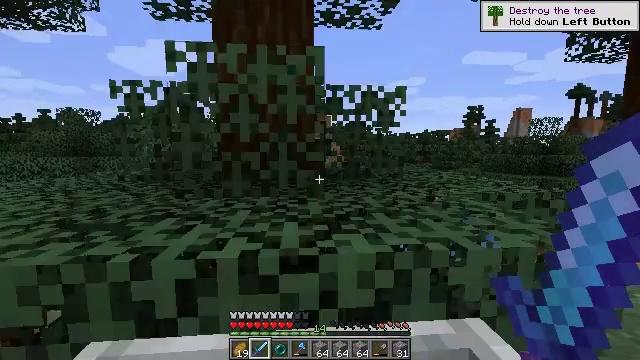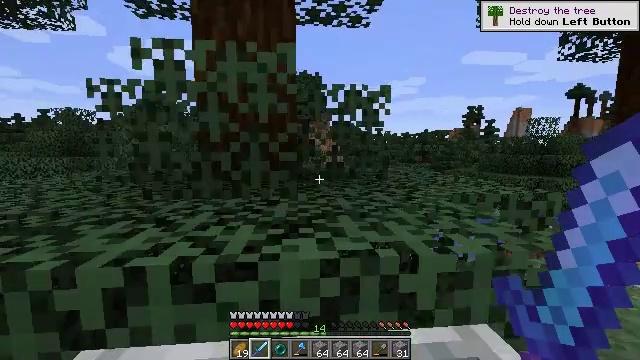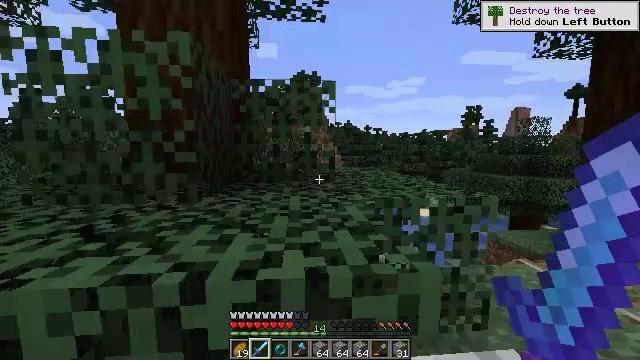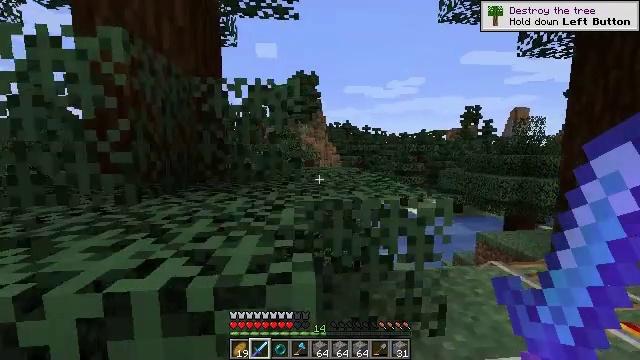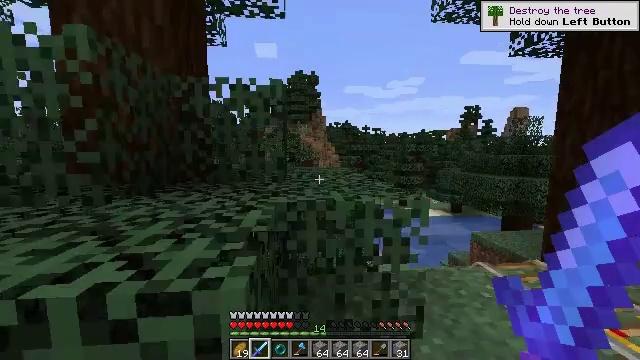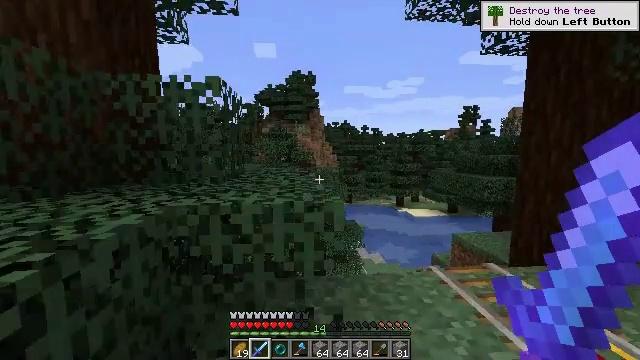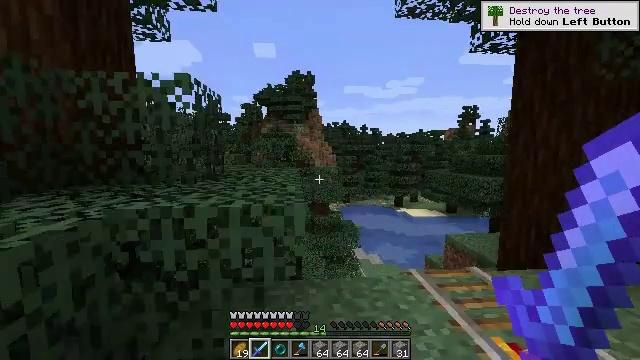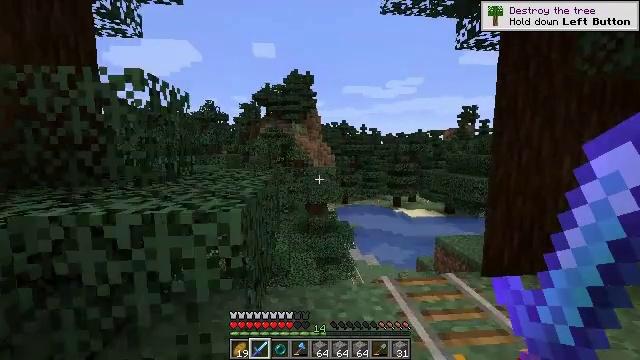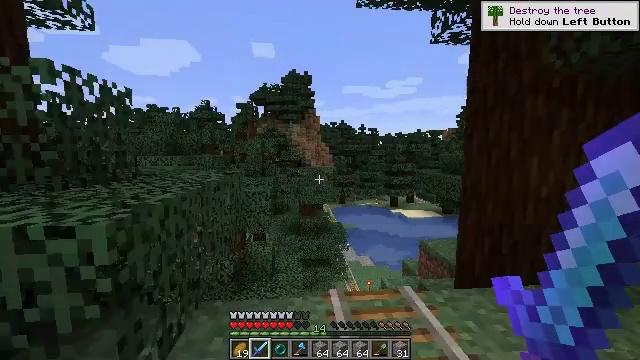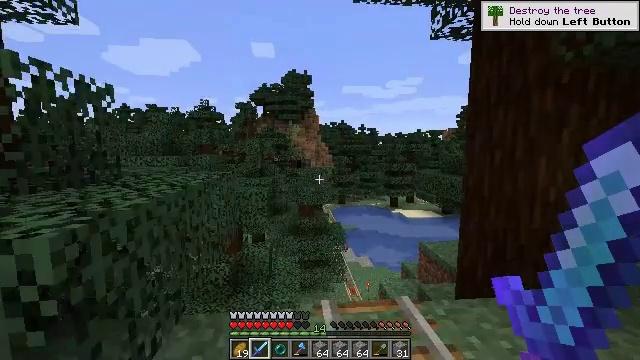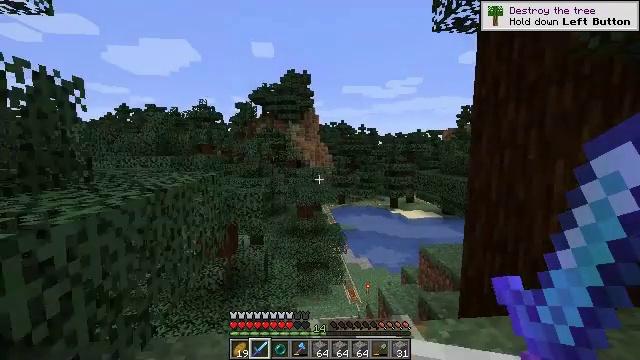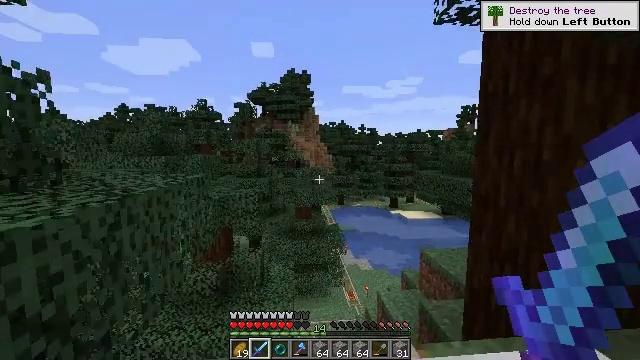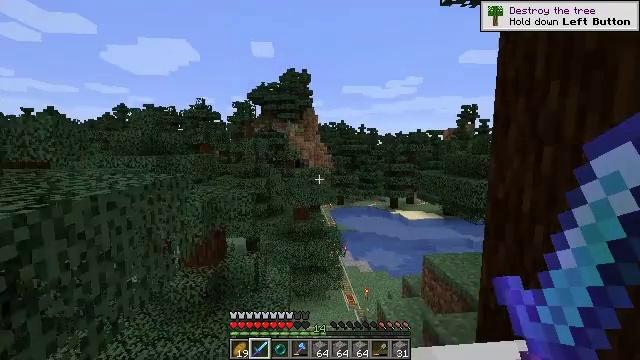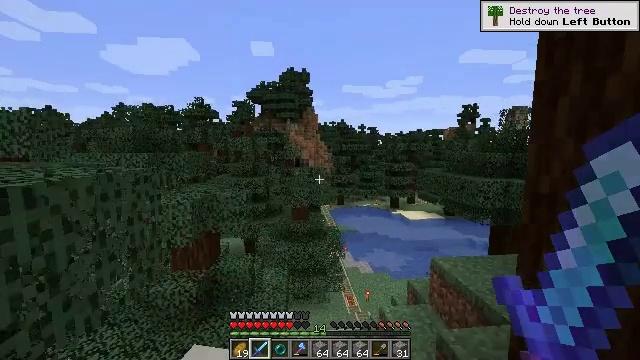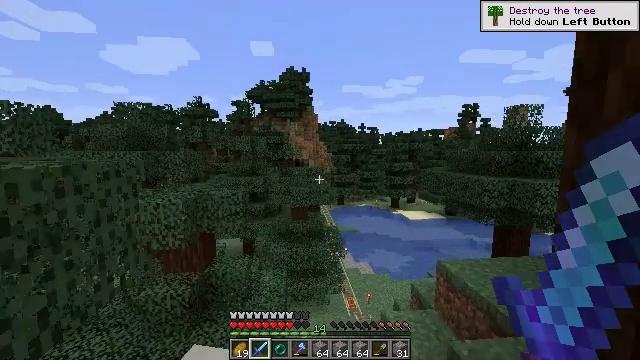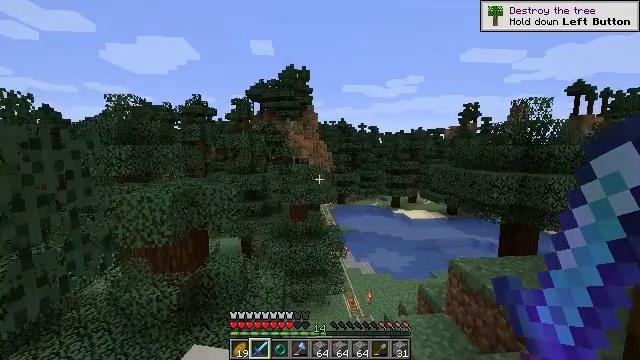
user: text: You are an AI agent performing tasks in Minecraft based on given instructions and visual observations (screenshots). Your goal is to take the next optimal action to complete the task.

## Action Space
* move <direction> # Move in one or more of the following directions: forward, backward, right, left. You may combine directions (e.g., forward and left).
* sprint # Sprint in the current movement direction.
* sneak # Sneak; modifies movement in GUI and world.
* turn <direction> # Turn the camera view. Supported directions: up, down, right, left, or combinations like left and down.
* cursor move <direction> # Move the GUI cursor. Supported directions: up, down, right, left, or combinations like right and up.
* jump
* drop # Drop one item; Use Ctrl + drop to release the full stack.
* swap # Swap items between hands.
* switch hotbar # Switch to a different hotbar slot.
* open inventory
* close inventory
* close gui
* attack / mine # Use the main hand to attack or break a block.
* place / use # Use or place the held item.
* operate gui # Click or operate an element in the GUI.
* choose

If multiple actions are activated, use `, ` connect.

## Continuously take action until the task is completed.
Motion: motion action
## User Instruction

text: Gather the torch from its position.
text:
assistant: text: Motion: no_op
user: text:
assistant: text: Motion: no_op
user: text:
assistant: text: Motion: no_op
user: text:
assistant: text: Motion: no_op
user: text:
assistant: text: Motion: no_op
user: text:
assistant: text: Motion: no_op
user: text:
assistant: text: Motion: no_op
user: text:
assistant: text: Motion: no_op
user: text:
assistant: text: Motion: no_op
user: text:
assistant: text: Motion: no_op
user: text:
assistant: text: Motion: no_op
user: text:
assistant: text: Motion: no_op
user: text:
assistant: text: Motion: no_op
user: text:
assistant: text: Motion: no_op
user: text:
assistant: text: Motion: no_op
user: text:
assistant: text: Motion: no_op
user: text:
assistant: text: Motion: no_op
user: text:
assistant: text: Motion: no_op
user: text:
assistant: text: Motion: no_op
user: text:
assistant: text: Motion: no_op
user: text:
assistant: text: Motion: no_op
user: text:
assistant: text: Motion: no_op
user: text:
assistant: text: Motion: no_op
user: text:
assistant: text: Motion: no_op
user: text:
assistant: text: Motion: no_op
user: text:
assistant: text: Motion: no_op
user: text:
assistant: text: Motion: no_op
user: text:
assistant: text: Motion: no_op
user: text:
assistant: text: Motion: no_op
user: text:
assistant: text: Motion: no_op